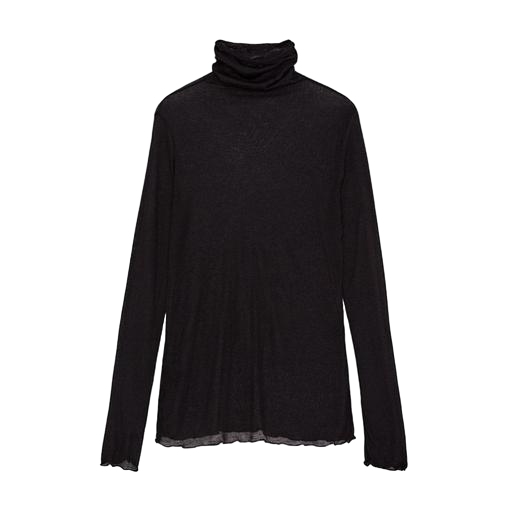
black polo-neck top, turtleneck tee, high-neck top, white background